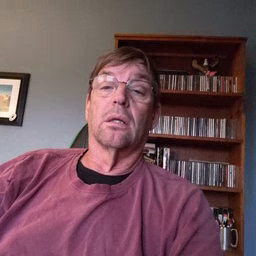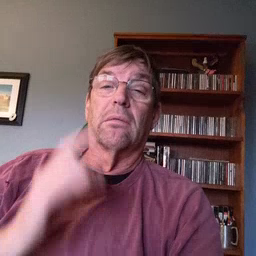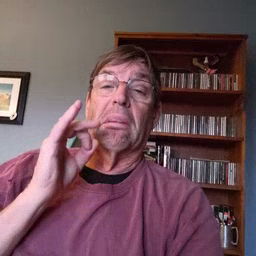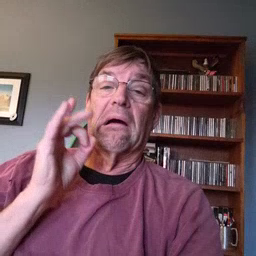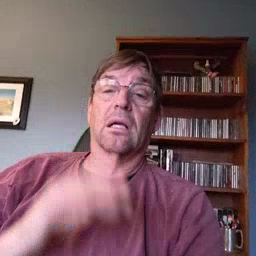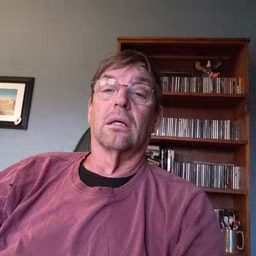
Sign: yucky